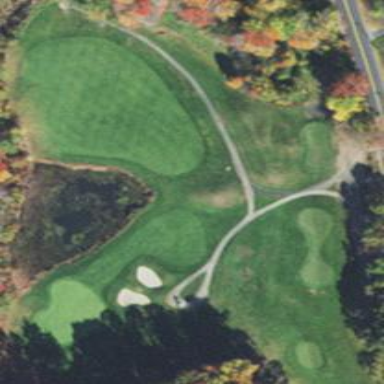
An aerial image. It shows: Water hazard on golf course. The hazard is natural water feature.